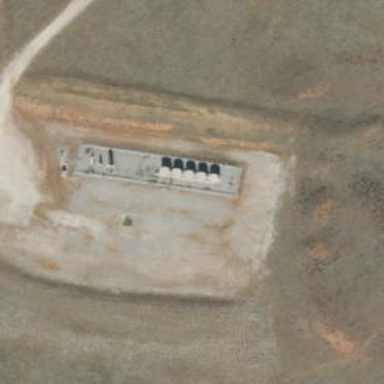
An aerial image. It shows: Storage tank with man-made structure.